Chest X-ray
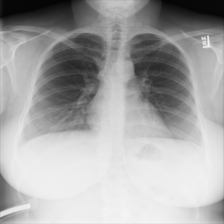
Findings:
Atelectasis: negative
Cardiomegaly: negative
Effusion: negative
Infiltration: negative
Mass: negative
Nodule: negative
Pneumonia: negative
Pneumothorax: negative
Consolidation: negative
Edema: negative
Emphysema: negative
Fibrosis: negative
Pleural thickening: negative
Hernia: negative